Question: I want to position the scrollbar somewhere else on the page, and make it have a set height, instead of 100% (example like 400px)

I want to position it approx at that spot, with that width
It works if I add padding/margin and position to the body, but it destroys the rest of the website object's position
Example:
'''
html {
overflow: -moz-scrollbars-vertical;
overflow-y: scroll;
}
body {
overflow-y: scroll;
overflow-x: hidden;
}
::-webkit-scrollbar {
width: 12px;
}
::-webkit-scrollbar-track {
-webkit-box-shadow: inset 0 0 6px rgba(0,0,0,0.3);
-webkit-border-radius: 10px;
border-radius: 10px;
}
::-webkit-scrollbar-thumb {
-webkit-border-radius: 10px;
border-radius: 10px;
background-image: url(http://www.lovethisgif.com/uploaded_images/121722-File-color-Square-Cm.gif-Wikimedia-Commons.gif);
-webkit-box-shadow: inset 0 0 6px rgba(0,0,0,0.5);
}
::-webkit-scrollbar-thumb:window-inactive {
background: rgba(255,0,0,0.4);
}
'''
'''
<!doctype html>
<html>
<head>
<meta charset="utf-8">
<title>Untitled Document</title>
</head>
<body>
</body>
</html>
'''
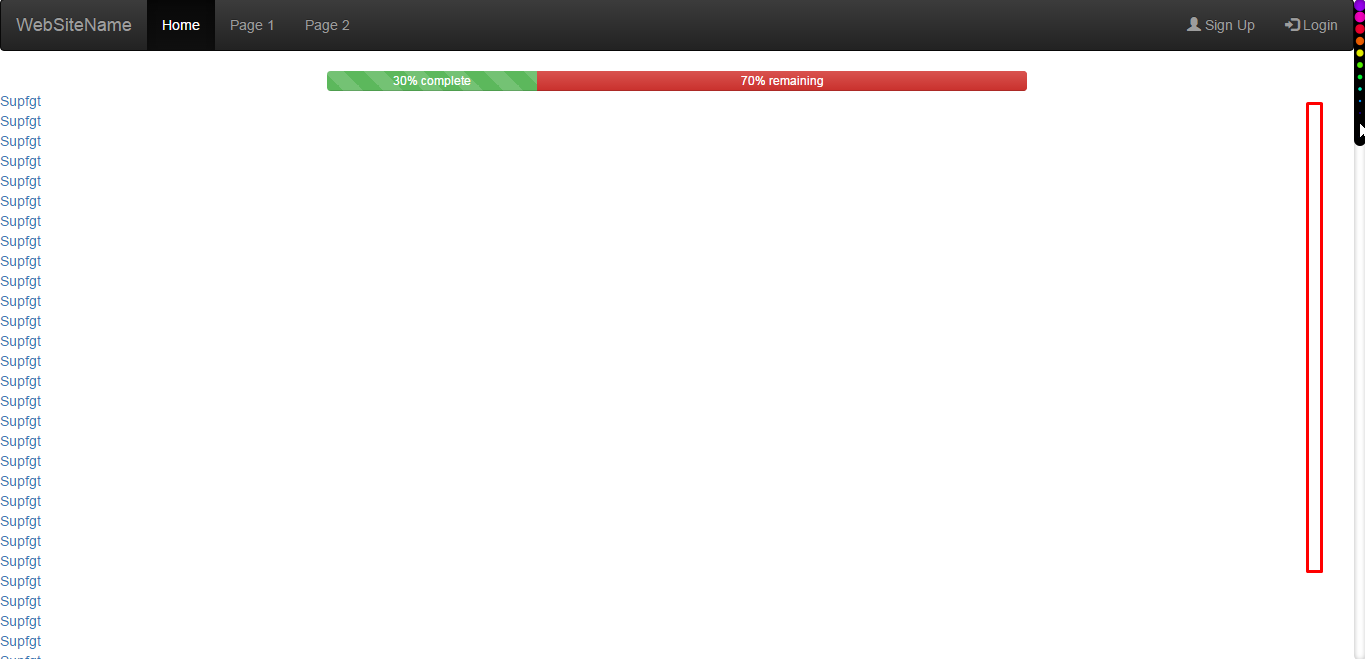
Answer: I would create a fixed-sized DIV, place that into the 'body' (which gets 100% width and 100% height), put all content into that DIV and give it 'overflow-y : scroll' or 'auto'